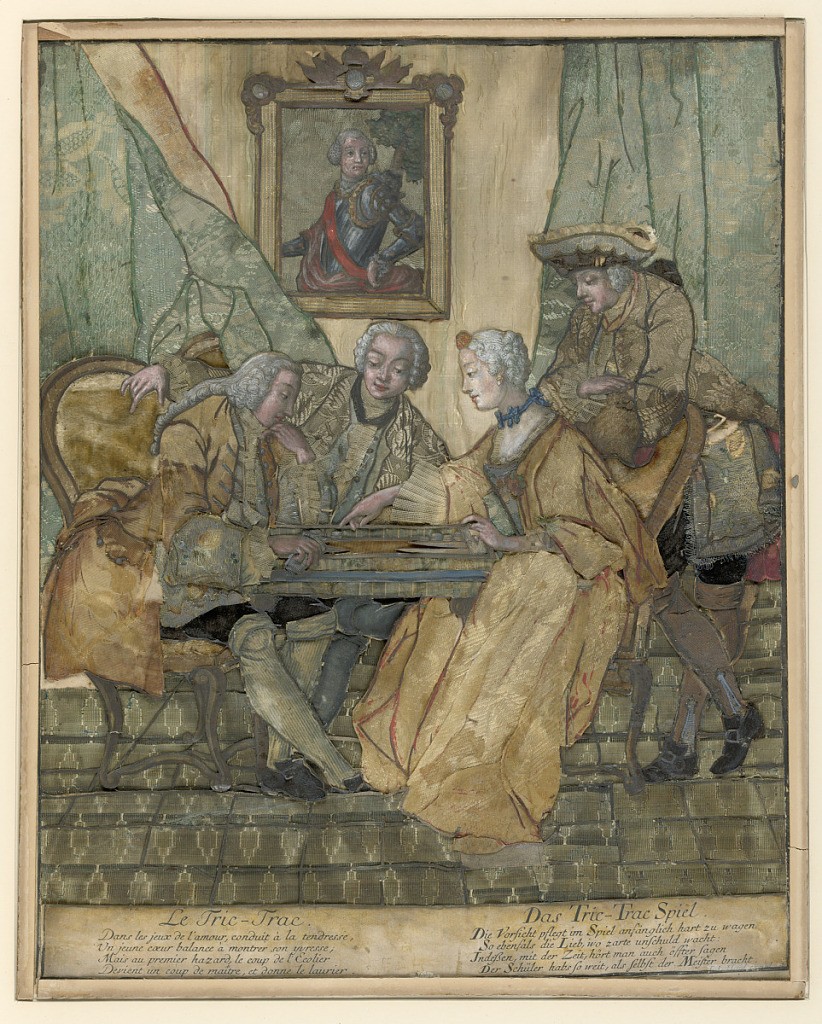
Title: Le Jeu de Tric-Trac [The Game of Tric-Trac]
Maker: Johann Jakob Haid, German, 1704 - 1767
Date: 18th century
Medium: Silk brocade with details of paper painted in gouache; engraving on paper.
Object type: Decoupage
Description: Textile picture combined with an engraving "Le Jeu de Tric-Trac" (The Game of Tric-Trac) showing lady and gentleman playing game at card table while two other gentlemen look on. Costumes, etc., formed by brocades; heads, hands, etc., by paper painted in gouache. Verse in French and in German.